Question: Microsoft's Azure Mobile Web Services lets you download a .NET or JavaScript Service and a client that talks to the Service. These are written in C#, or JavaScript. I chose to get one in C#. There is are several parts in the generated solution
- - - -
You can right click on 'yournameService' and click Publish and it takes you through a wizard which publishes your application directly from Visual Studio to an Azure server. At some point in the wizard it establishes automatically some rather complex credentials (because you have already logged into an Azure web subscription). Generally you can just click Next, Next, and get it published.
Now you have a webservice, which opens up in your web browser, but which requires you to log in. What I want to know is, how do you know the user name and password used for this login?
'''
http://yourapp123.azure-mobile.net/help
'''
Then you click "Try it out", and a web browser authentication dialog pops up.
Why is this a problem? So far as a user I have input:
1. My Visual Studio login credentials,
2. My connection to Azure (perhaps same, perhaps different as visual studio login)
3. During wizard I've determined login credentials to publish to Azure, using values I have no idea where they came from, and so I left them alone. These seem to be the only credentials I had any opportunity to enter, and any change from the defaults renders the wizard inoperable, so I'm sure that's not where I enter my user and password.
4. I created a username and password when I created the Mobile WebService, and these do NOT work when I try to log in.

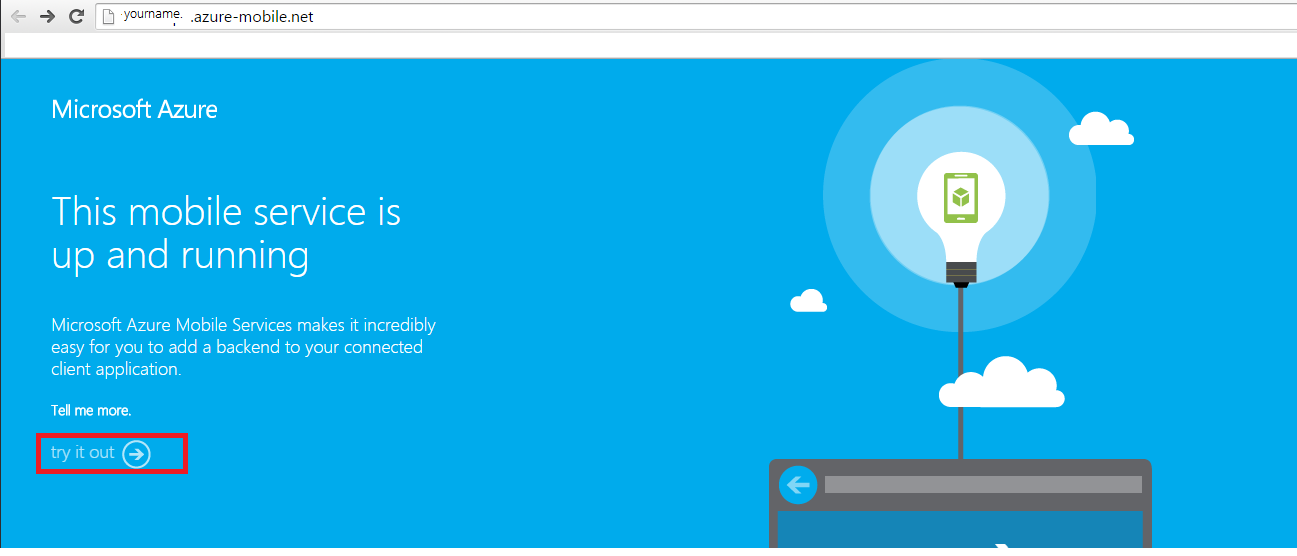
Answer: Leave the user name blank. And put in your application key as password. You can find your application key from your Azure portal > Mobile service > manage keys.
The reason being is that AMS uses a Zumo header to decide proper authentication. Which is what the application key is used for. So it's making sure only people or applications which has the application key can access the web service. Hope this helps.